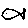
Label: fish